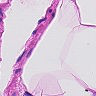
Metastatic tissue present: no